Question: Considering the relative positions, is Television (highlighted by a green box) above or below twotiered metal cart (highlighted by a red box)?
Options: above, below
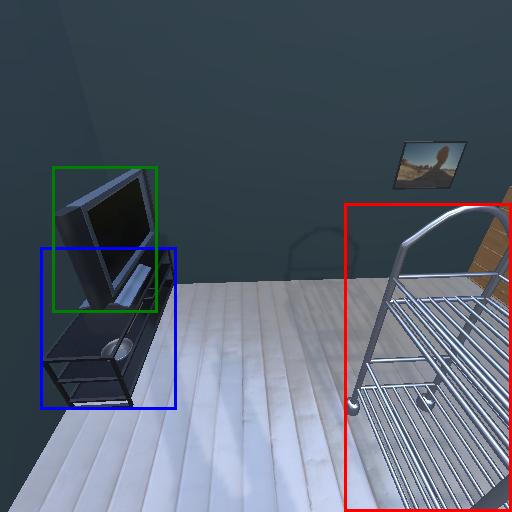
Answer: above